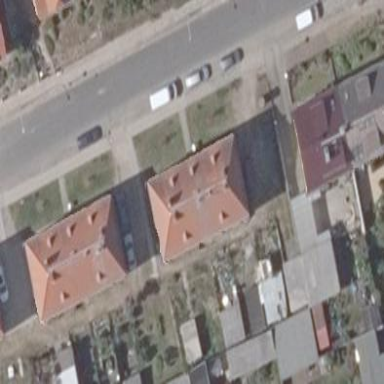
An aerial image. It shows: View of apartment building.